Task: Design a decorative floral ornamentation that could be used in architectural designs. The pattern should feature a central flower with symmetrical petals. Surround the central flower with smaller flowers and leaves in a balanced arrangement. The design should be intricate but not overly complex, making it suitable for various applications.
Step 179:
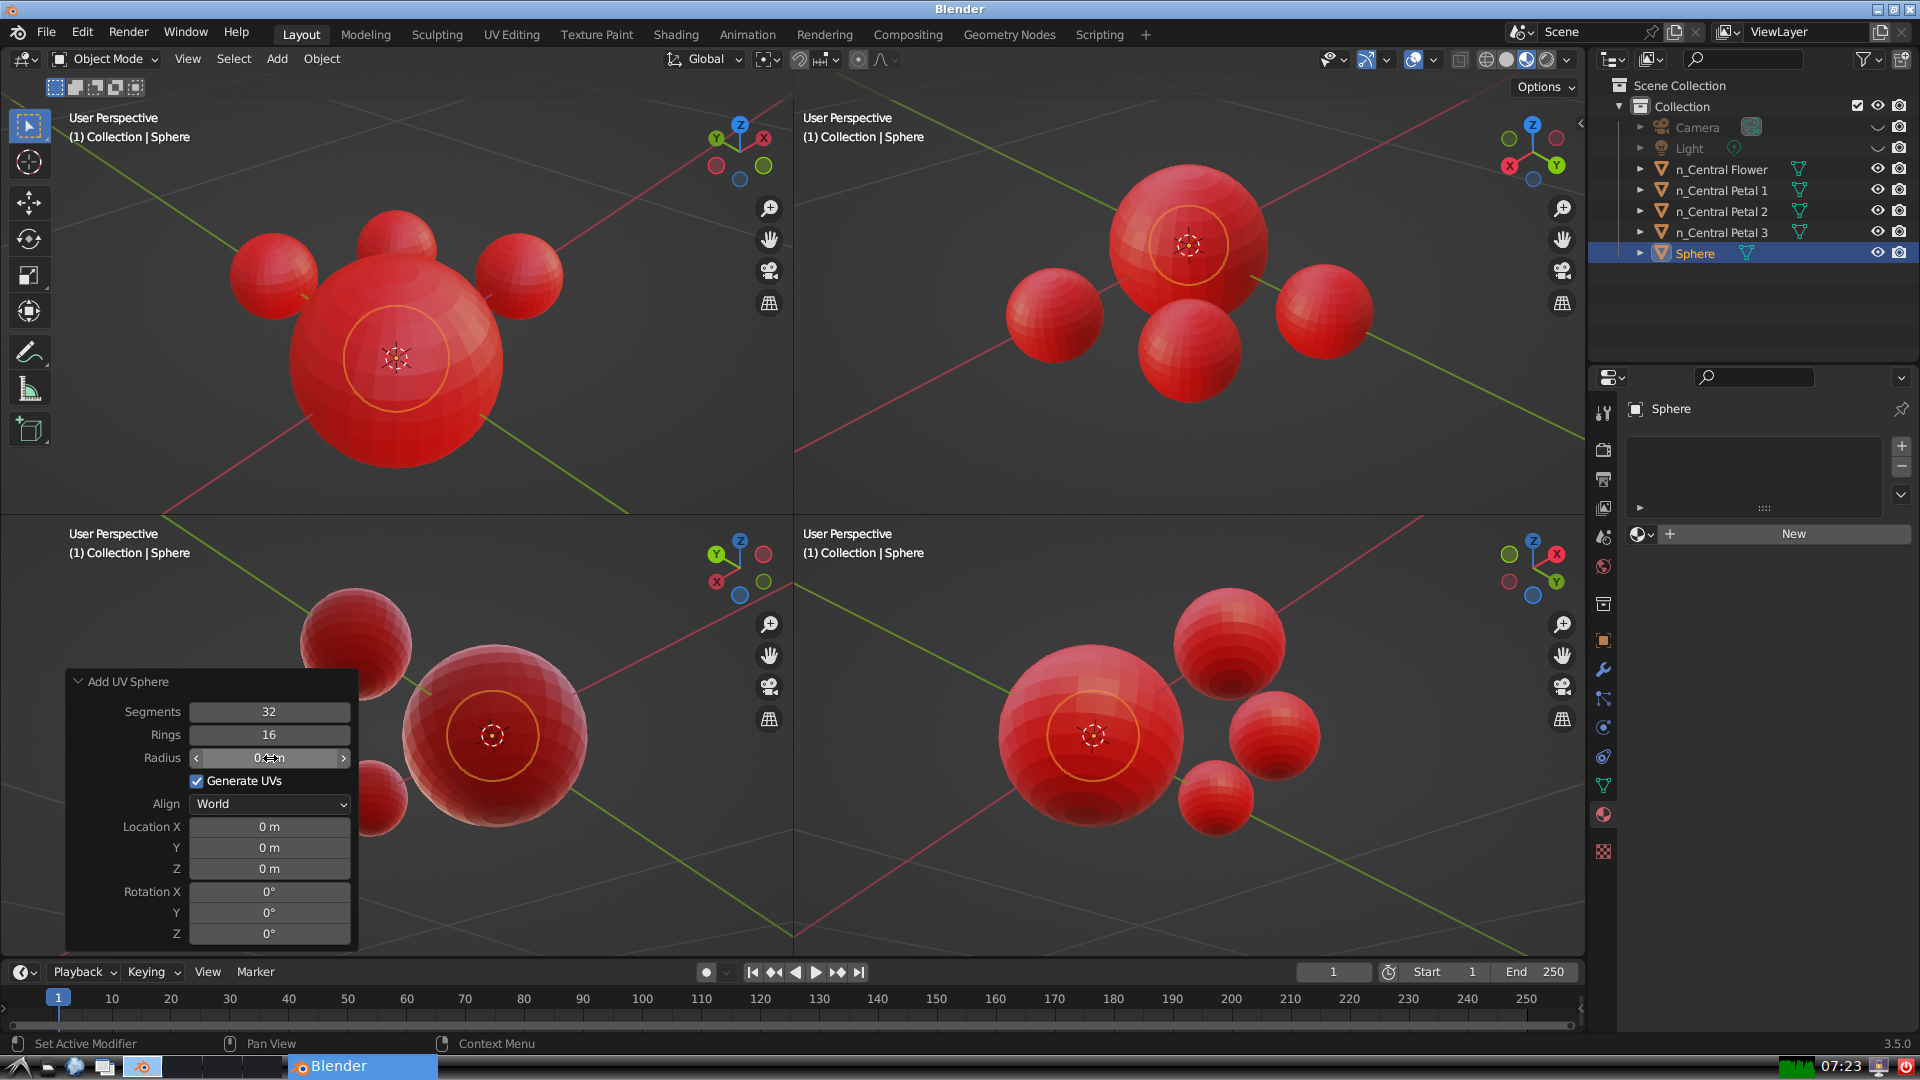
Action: {"mouse_move": [960, 540]}